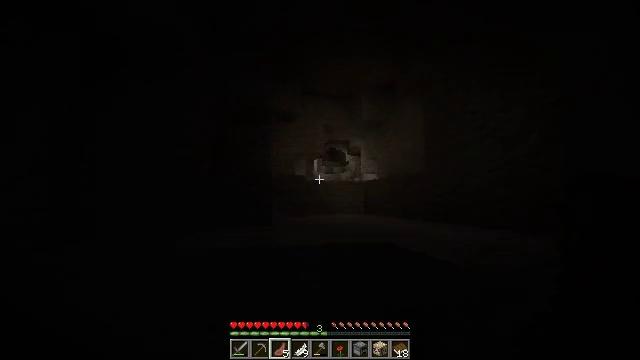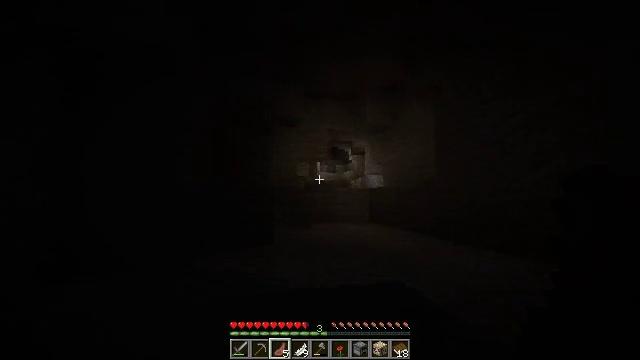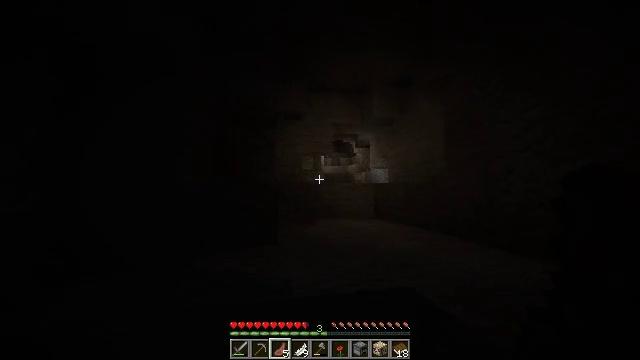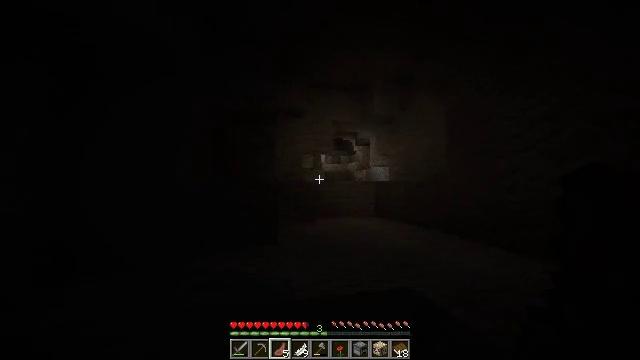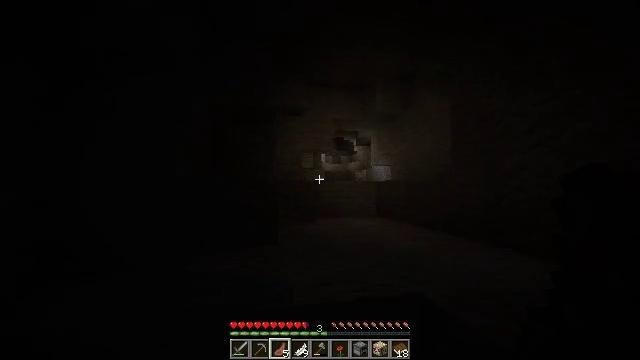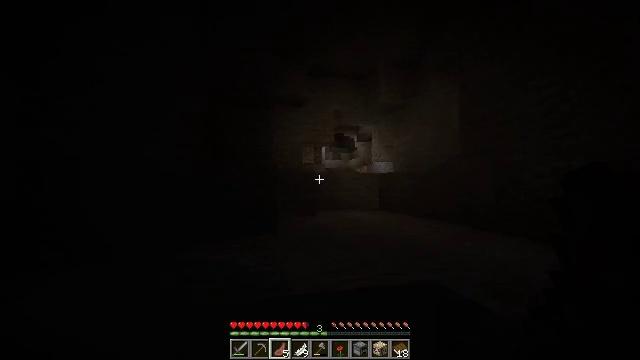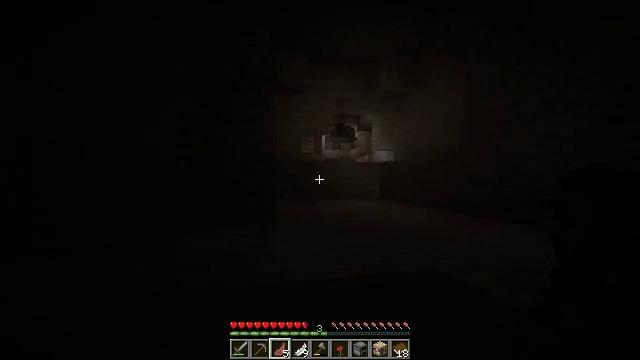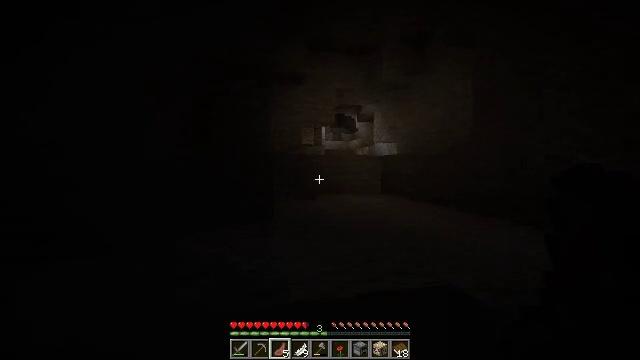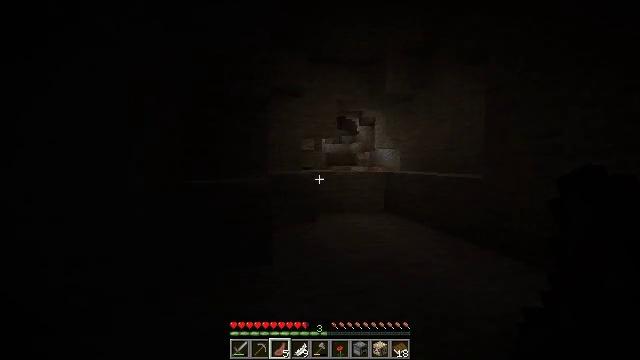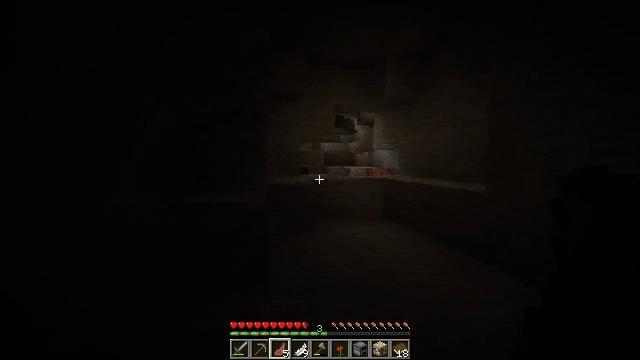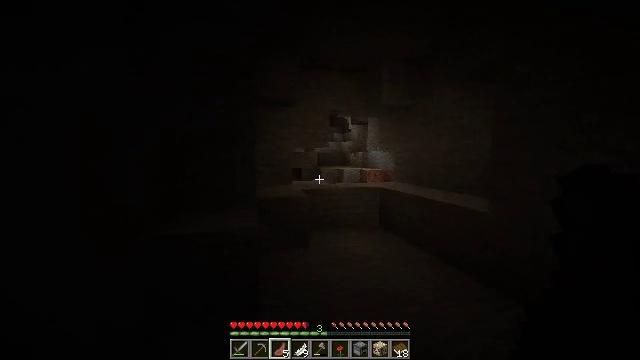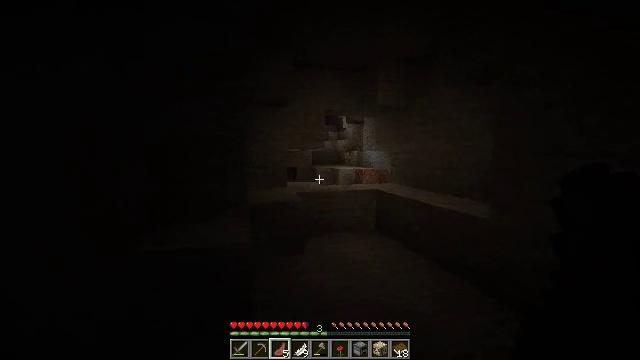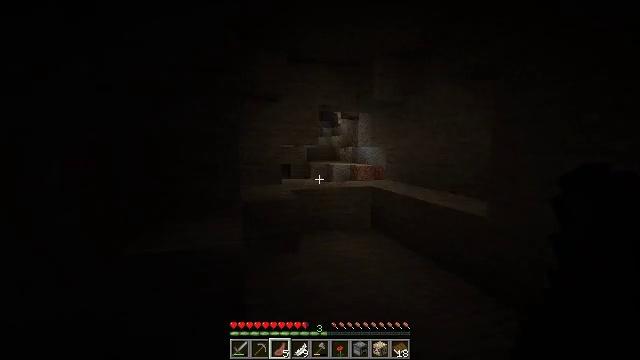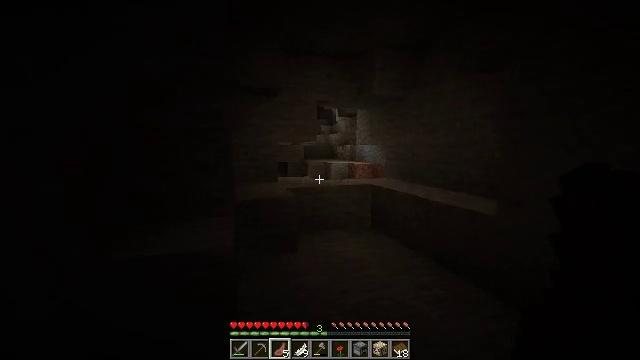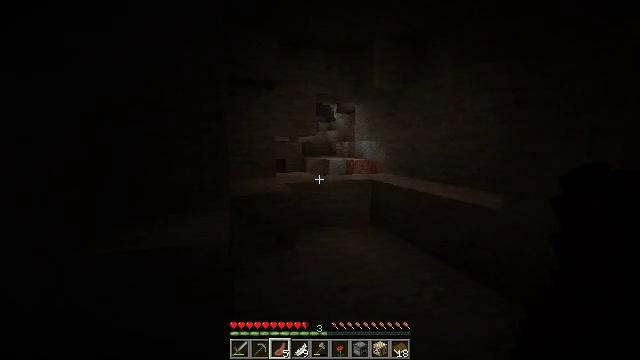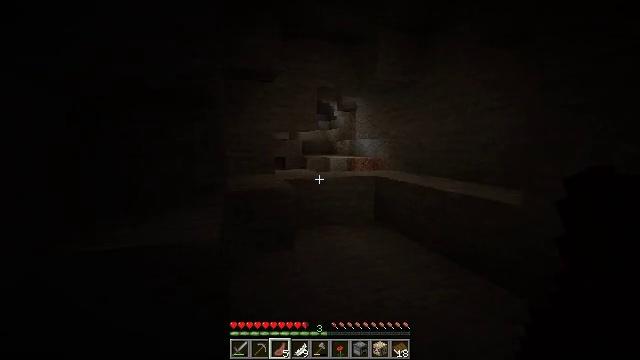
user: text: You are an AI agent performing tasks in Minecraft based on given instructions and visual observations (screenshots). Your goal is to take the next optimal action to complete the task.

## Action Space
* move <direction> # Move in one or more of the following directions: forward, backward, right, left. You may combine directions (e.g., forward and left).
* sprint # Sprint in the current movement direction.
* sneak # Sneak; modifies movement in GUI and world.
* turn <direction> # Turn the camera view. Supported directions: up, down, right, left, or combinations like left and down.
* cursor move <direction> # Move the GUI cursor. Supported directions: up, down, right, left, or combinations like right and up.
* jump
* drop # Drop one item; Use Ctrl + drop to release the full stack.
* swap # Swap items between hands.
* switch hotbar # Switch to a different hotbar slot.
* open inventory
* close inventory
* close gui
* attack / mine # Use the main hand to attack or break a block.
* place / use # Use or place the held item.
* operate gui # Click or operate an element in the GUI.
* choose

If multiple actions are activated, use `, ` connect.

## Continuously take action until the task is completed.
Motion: motion action
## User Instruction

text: Mine the wall torch to remove it.
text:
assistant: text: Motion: move forward, turn down
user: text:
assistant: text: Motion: move forward, turn down
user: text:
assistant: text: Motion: move forward
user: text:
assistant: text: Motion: move forward, jump
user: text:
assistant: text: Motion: move forward, jump
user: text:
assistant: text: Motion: move forward, turn down, jump
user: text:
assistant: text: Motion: move forward, turn down, jump
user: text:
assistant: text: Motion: move forward
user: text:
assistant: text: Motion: move forward
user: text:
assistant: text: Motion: move forward, turn right
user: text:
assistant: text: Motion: move forward, turn right
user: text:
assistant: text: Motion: move forward, turn right
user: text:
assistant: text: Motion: move forward
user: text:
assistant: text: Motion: move forward
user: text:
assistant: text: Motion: move forward
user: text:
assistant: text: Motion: move forward, switch to hotbar 2
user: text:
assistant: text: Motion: move forward, switch to hotbar 2
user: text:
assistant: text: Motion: move forward, switch to hotbar 2
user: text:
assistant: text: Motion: move forward, switch to hotbar 2
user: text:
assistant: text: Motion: move forward, jump
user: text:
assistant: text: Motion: move forward, jump
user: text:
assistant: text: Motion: move forward, jump
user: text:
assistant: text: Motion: move forward, jump, switch to hotbar 1
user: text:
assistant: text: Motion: move forward, switch to hotbar 1
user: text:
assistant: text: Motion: move forward, switch to hotbar 1
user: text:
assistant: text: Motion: move forward, switch to hotbar 1
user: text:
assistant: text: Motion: move forward
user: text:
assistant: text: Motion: move forward, turn down
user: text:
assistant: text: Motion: move forward, turn down
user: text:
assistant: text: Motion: move forward, turn down